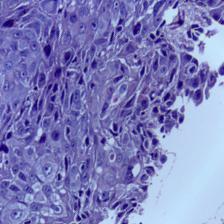
Diagnosis: OSCC